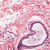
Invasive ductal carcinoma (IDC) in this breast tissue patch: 0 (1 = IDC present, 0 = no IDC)